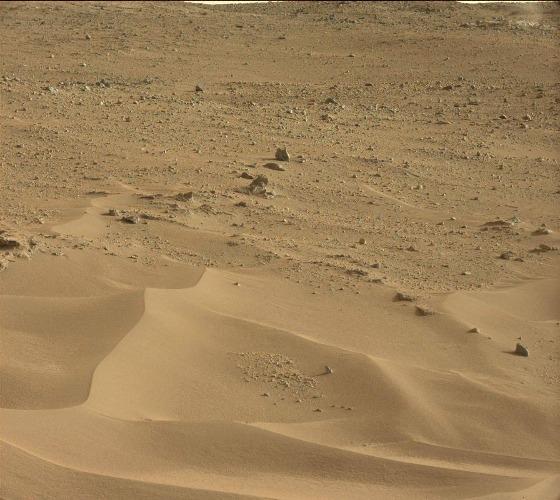
Terrain classes present: Gravel / Sand / Soil, Rock, Sky / Distant Mountains